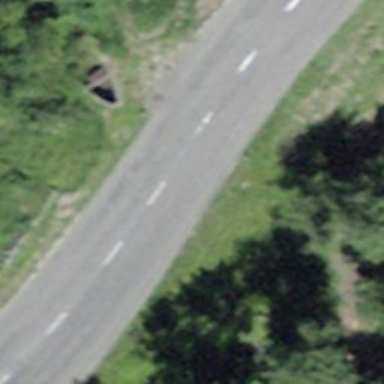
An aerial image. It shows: Asphalt road classified as primary highway.